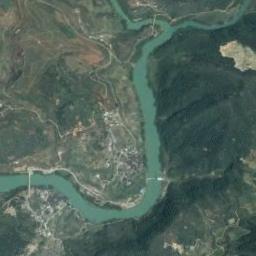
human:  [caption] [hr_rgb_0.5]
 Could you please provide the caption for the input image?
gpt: The green river with a winding bank goes through the mountainous area covered with vegetation and some residential areas are next to the river .

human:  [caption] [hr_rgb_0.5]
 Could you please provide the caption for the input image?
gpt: There are many trees around the river .

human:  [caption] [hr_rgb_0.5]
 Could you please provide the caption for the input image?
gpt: A winding, Light green long river with tributaries, With green mountains on both sides and large buildings .

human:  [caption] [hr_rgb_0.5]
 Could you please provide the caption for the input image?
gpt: The river goes through mountains with green plants .

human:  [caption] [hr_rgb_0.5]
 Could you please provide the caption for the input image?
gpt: There are some buildings and a green forest near the river .